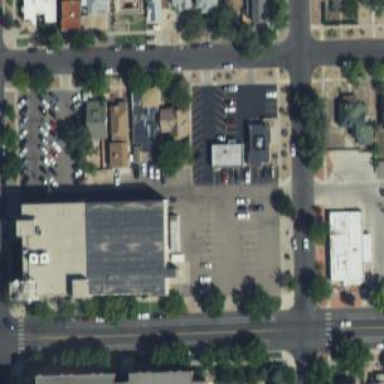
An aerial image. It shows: Parking space is available.